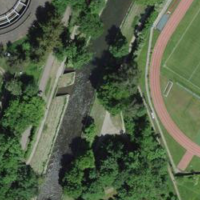
EUNIS habitat code: 53
Species observed at this site:
Corvus corone
Turdus merula
Cyanistes caeruleus
Parus major
Chloris chloris
Streptopelia decaocto
Ciconia ciconia
Pica pica
Fringilla coelebs
Passer domesticus
Picus viridis
Sylvia atricapilla
Periparus ater